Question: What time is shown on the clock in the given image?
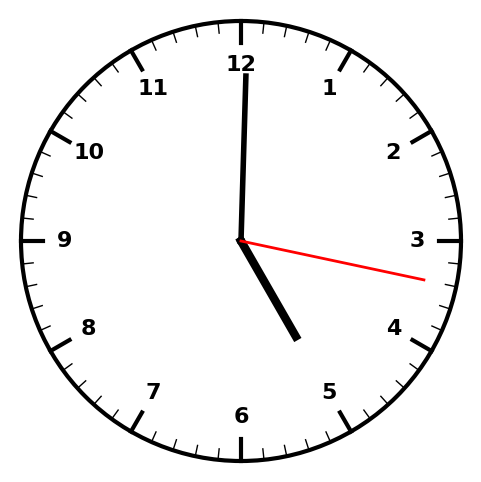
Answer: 05:00:17